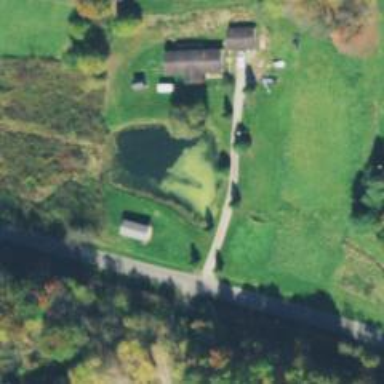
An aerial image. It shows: Driveway.